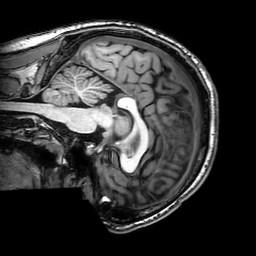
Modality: T1w
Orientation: sagittal
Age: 24
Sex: male
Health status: healthy
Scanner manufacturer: philips
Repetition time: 0.008159 s
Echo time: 0.00374 s